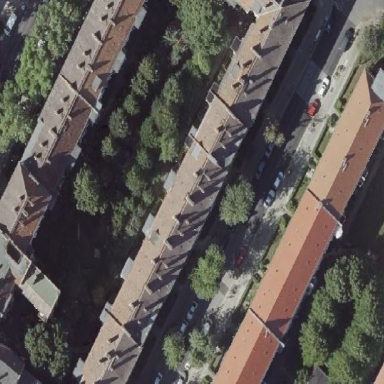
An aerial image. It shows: Residential area.